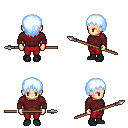
a pixel art fantasy rpg character, female body template, human, light skin, maroon long-sleeve shirt, red pants, white cyan plain hairstyle, black shoes, spear, four views (front, back, left, right), 2x2 character sprite sheet, small pixel art, hard edges, no anti-aliasing